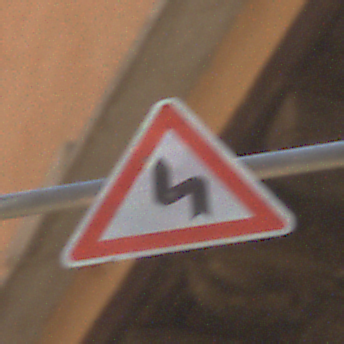
Verkehrszeichen: DoppelkurveZunaechstLinks
Umgebung: Outdoor, Urban
Tageszeit: Midday
Wetter: Clear
Licht: Natural
Jahreszeit: NotSpecified
Kontrast: HighContrast